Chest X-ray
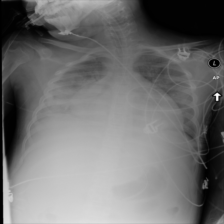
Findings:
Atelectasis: negative
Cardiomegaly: negative
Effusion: negative
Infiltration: negative
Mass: negative
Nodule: negative
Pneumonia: negative
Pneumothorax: negative
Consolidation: negative
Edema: negative
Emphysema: negative
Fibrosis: negative
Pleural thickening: negative
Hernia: negative